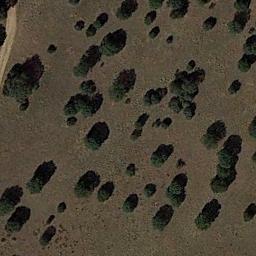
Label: chaparral